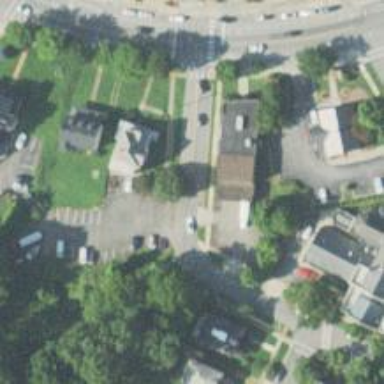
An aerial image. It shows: Post office.